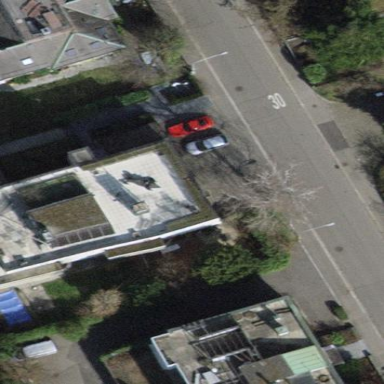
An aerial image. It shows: Building with flat roof.